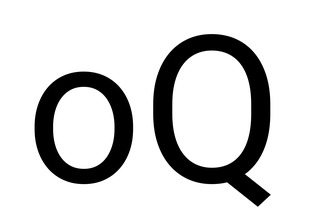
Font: Roboto_Regular